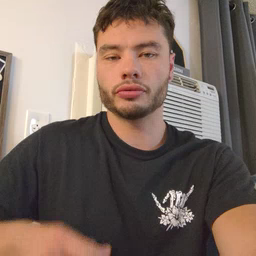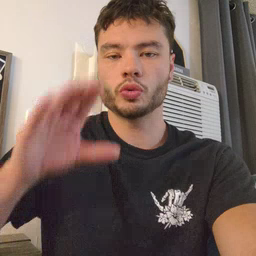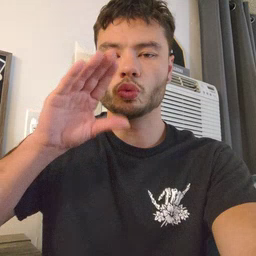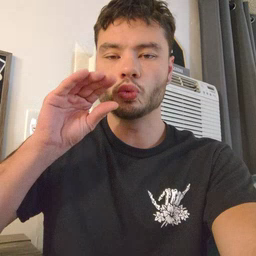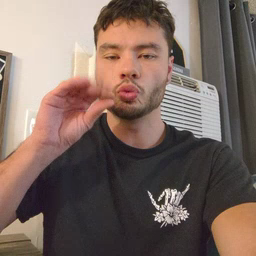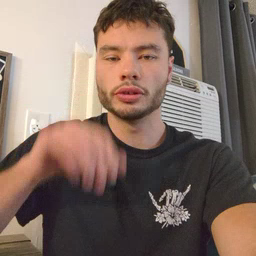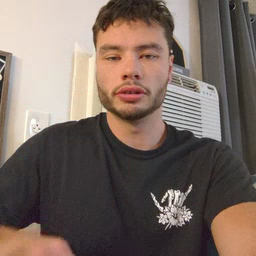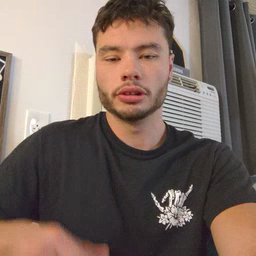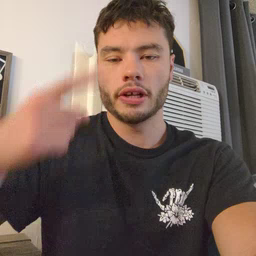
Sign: goose